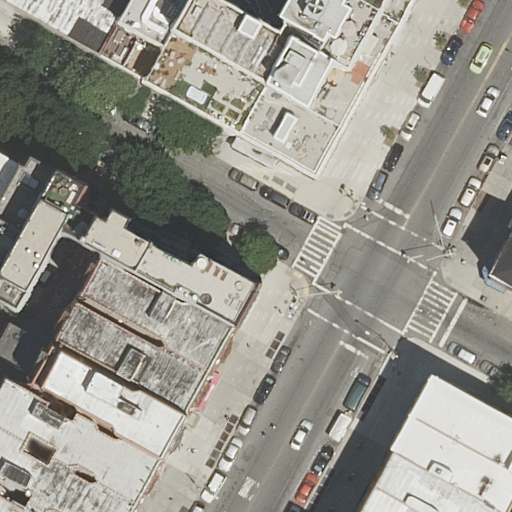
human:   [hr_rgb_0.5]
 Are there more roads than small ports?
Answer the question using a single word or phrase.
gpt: yes

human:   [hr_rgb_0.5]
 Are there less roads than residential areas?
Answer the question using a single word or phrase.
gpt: no

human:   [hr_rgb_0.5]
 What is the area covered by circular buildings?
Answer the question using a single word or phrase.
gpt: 0m2

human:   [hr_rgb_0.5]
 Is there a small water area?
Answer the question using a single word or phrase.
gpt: no

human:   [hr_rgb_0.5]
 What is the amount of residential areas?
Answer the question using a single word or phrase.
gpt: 0

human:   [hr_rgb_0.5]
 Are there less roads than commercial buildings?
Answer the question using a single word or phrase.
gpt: no

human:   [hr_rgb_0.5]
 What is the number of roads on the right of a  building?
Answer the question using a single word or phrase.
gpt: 2

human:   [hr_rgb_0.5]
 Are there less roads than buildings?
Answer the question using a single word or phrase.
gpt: yes

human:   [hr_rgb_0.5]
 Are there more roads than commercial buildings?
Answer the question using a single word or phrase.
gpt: yes

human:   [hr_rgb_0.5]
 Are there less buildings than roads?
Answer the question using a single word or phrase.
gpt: no

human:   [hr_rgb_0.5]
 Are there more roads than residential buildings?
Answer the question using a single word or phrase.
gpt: no

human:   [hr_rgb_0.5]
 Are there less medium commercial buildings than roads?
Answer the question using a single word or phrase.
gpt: yes

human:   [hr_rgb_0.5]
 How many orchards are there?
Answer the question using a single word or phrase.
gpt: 0

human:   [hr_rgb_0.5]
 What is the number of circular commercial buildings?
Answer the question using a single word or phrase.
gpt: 0

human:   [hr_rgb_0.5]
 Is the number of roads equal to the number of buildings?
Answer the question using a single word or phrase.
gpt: no

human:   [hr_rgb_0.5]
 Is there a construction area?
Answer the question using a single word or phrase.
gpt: no

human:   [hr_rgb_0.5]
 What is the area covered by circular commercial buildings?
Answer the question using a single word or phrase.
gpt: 0m2

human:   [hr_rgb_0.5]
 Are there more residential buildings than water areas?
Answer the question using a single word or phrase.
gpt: yes

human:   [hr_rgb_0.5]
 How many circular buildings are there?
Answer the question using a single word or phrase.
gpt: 0

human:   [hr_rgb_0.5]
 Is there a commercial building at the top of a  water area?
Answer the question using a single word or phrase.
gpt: no

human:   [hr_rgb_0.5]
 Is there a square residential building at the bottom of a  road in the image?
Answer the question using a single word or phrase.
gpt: no

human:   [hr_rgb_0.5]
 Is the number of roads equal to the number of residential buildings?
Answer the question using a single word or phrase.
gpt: no

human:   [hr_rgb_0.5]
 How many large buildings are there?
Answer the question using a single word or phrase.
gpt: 2

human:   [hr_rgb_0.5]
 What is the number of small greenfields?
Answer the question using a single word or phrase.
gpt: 0

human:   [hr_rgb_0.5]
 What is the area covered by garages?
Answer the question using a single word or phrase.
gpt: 0m2

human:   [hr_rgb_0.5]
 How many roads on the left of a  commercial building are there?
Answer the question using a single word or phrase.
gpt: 0

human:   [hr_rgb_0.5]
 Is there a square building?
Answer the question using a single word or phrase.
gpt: no

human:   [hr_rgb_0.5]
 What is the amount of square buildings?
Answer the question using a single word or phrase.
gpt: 0

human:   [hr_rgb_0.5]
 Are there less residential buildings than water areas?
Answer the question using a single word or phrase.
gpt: no

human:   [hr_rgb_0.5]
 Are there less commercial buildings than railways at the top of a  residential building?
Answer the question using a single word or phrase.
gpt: no

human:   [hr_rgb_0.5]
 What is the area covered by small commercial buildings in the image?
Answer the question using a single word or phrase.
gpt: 0m2

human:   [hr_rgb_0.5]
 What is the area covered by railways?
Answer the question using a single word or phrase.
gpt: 0m2

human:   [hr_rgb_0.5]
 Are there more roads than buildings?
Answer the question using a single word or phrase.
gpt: no

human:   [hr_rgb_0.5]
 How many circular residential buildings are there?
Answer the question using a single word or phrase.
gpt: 0

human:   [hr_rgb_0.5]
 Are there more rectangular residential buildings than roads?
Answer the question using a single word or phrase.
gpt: yes

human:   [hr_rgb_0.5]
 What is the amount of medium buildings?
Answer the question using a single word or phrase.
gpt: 6